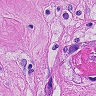
Metastatic tissue present: yes